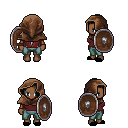
a pixel art fantasy rpg character, female body template, human, dark skin, maroon pirate shirt, teal pants, white ponytail hairstyle, cloth hood, cloth bracers, black slippers, shield, four views (front, back, left, right), 2x2 character sprite sheet, small pixel art, hard edges, no anti-aliasing